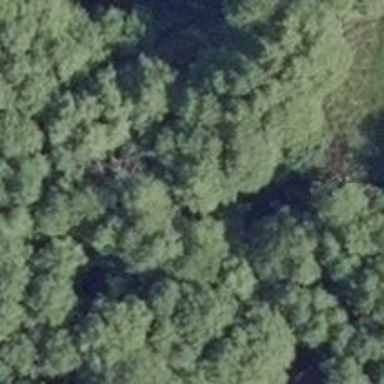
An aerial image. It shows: Row of trees in natural setting.